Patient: sex M, age 59
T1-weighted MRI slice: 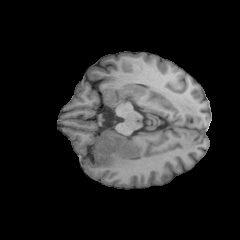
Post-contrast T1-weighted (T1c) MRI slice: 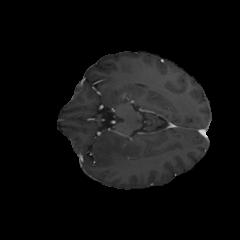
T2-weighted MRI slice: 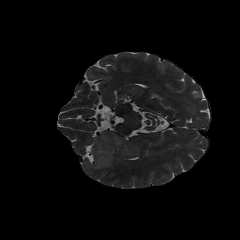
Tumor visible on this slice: yes
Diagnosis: Astrocytoma, IDH-wildtype
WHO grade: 3